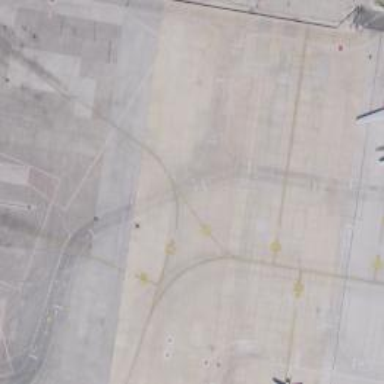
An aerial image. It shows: View of taxiway at the airport.